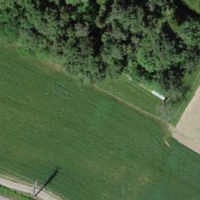
EUNIS habitat code: 52
Species observed at this site:
Cirsium vulgare